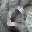
Label: 0